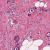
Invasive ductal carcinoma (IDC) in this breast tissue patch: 1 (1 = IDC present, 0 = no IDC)